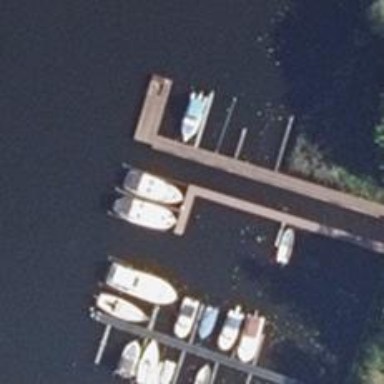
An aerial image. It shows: Man-made pier.